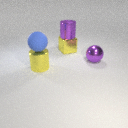
large yellow metal cube below large purple metal cylinder